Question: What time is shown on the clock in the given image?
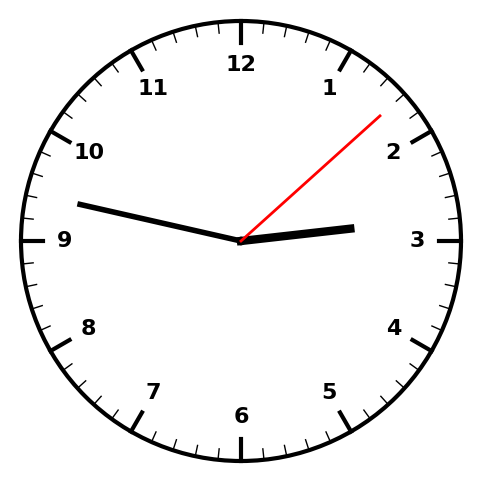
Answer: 02:47:08